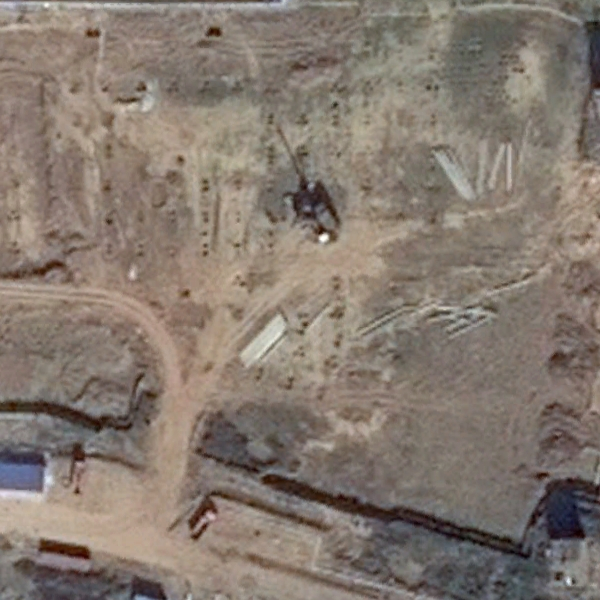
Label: BareLand